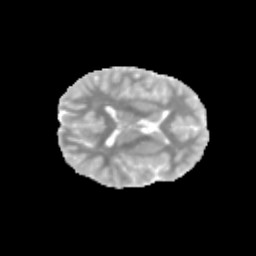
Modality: MD
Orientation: axial
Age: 11
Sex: female
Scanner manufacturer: siemens
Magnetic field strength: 3 T
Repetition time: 3.8 s
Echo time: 0.07 s